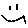
Label: smiley face